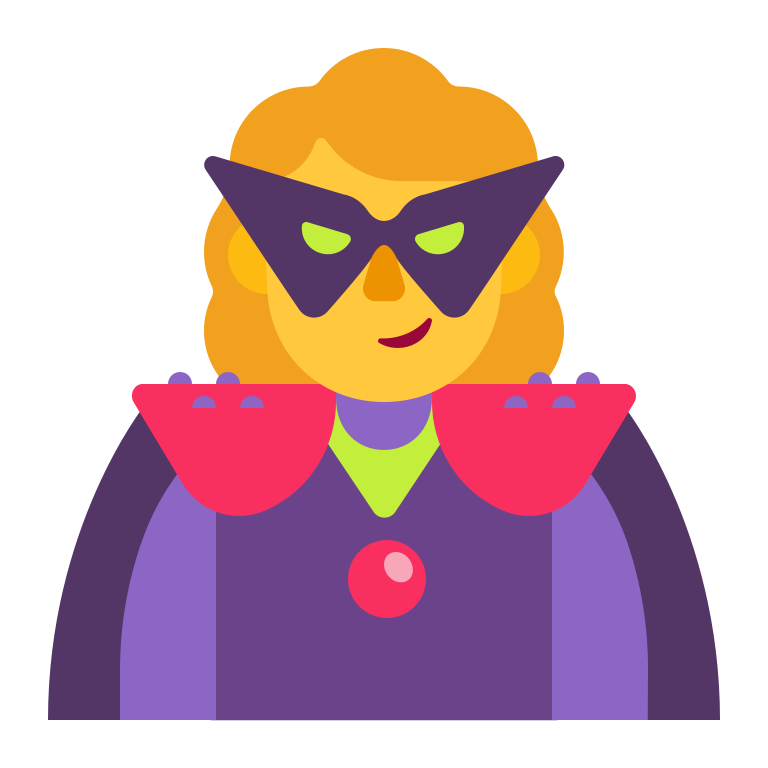
woman supervillain flat default